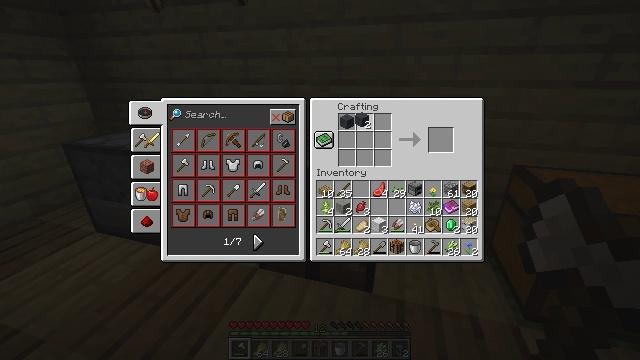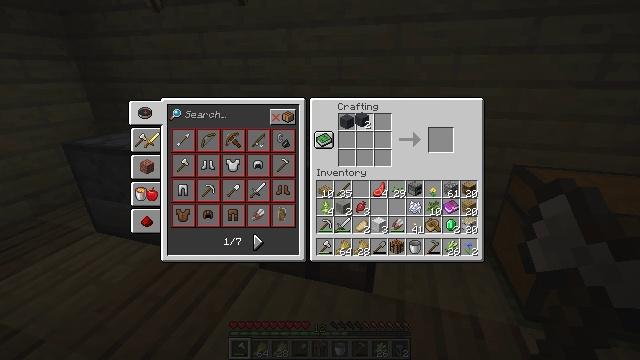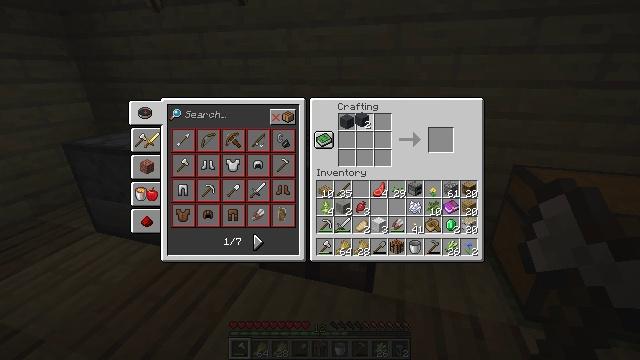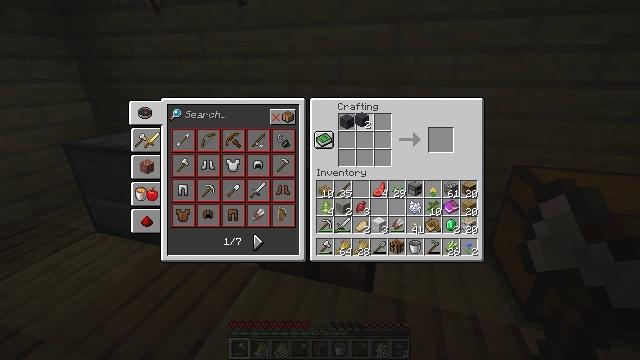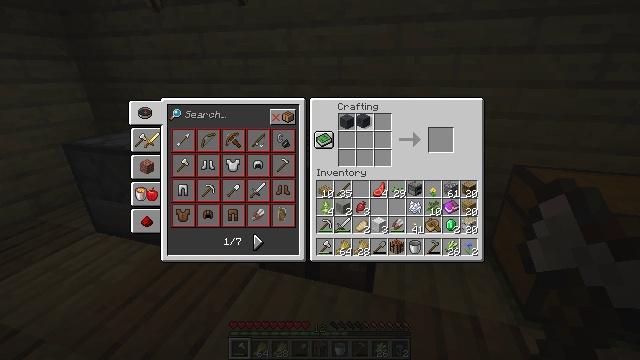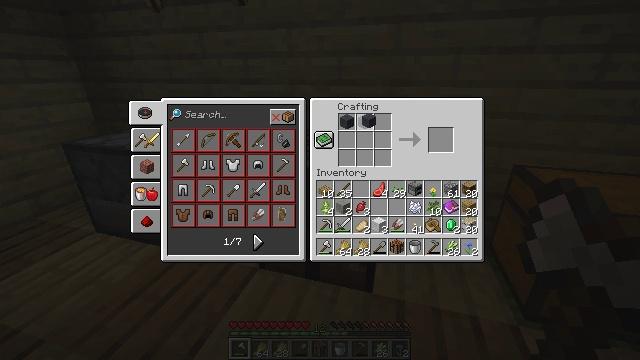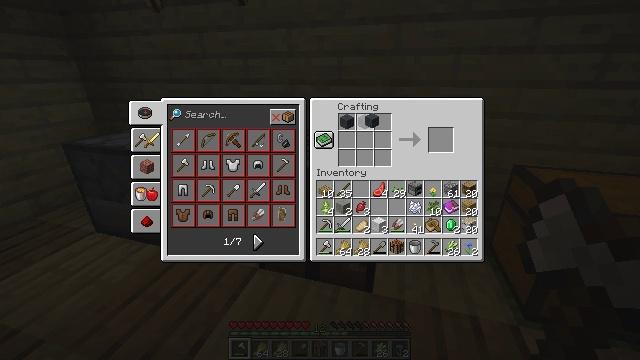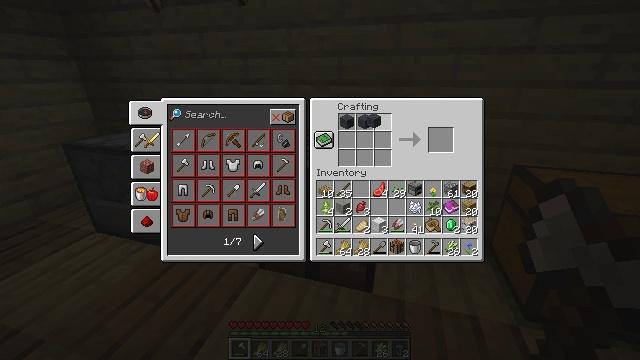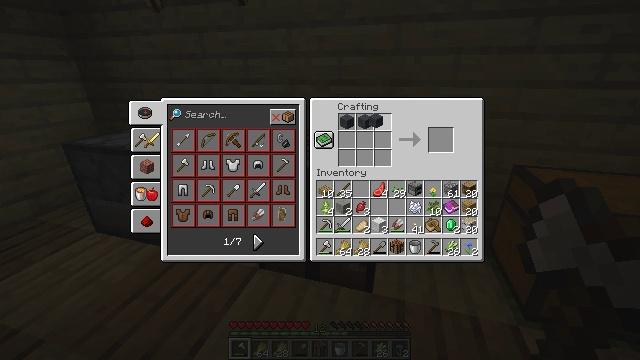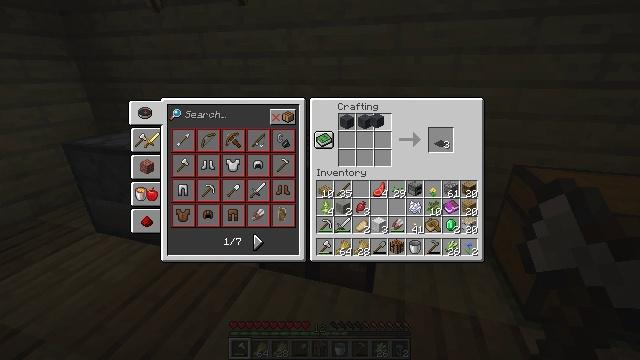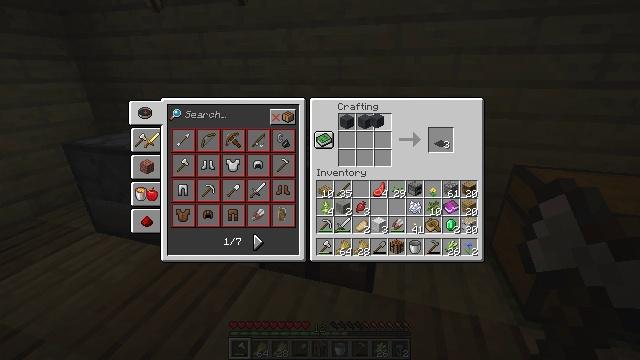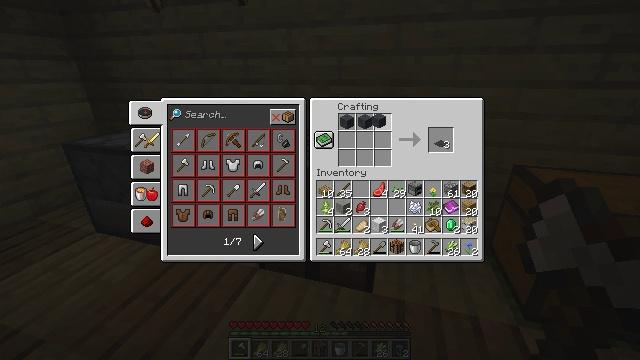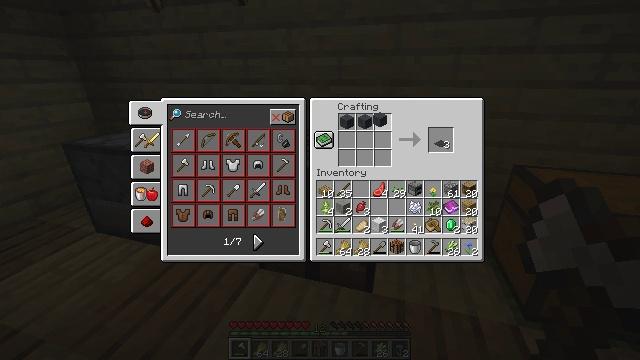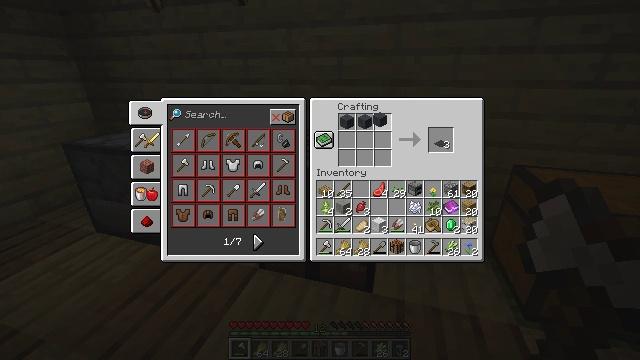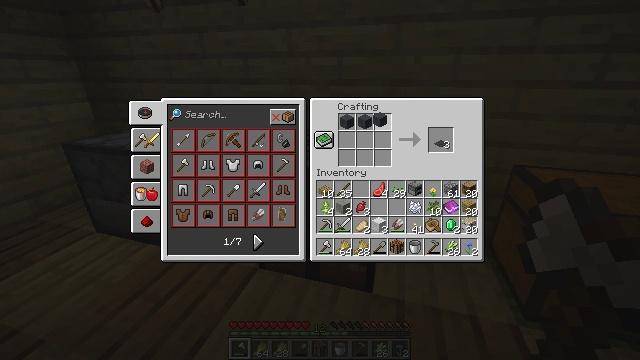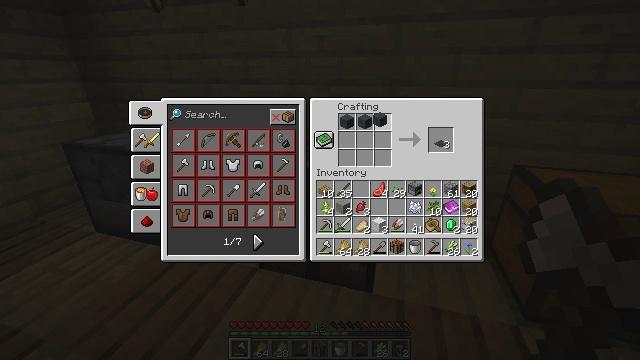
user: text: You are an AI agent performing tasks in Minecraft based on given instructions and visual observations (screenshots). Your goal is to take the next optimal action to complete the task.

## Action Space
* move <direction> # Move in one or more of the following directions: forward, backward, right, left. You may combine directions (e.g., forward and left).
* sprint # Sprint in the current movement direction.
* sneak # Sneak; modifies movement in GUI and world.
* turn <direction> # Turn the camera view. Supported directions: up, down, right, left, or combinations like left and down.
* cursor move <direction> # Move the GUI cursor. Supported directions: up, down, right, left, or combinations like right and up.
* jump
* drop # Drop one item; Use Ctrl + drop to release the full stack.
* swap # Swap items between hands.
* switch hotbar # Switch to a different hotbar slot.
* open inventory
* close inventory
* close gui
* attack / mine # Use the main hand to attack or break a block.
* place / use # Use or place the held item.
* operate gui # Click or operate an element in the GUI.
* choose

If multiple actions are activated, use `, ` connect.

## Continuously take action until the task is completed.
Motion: motion action
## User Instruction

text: Make a gray bed using the crafting table.
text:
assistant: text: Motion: choose
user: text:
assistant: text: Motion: choose
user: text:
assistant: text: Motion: choose
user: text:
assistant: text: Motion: no_op
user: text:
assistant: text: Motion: no_op
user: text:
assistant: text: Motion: no_op
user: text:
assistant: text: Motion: no_op
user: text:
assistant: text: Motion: no_op
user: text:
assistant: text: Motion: no_op
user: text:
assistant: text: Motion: no_op
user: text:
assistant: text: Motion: no_op
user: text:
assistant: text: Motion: no_op
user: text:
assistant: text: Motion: no_op
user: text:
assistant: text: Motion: choose
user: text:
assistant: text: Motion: choose
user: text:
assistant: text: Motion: choose
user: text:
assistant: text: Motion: no_op
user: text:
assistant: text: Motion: no_op
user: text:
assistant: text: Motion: no_op
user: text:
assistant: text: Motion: cursor move right
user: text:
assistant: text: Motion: cursor move right and down
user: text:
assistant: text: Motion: cursor move right and down
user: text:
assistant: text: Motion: cursor move down
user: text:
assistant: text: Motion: cursor move right and down
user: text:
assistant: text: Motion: no_op
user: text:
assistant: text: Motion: no_op
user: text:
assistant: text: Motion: no_op
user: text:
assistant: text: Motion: no_op
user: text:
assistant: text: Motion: no_op
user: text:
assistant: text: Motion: no_op